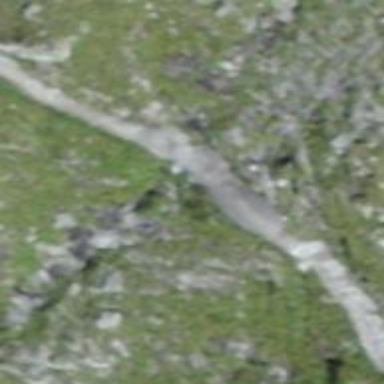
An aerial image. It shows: Path with excellent trail visibility.